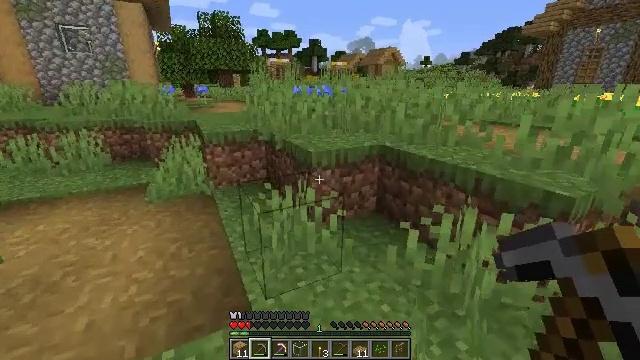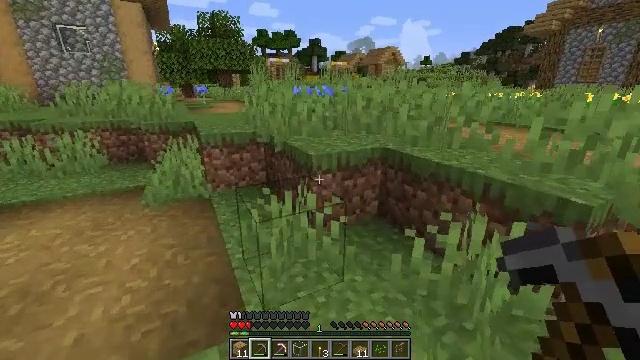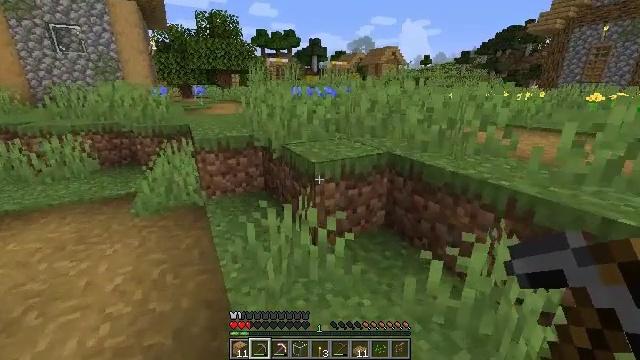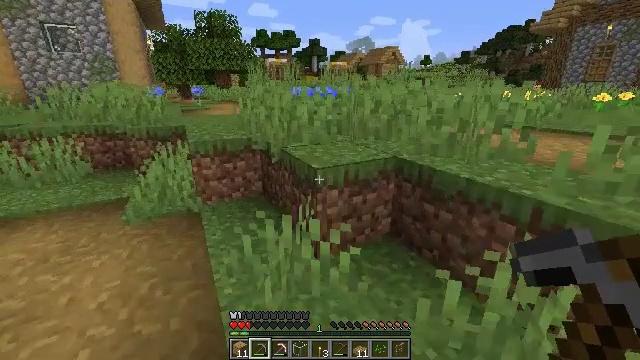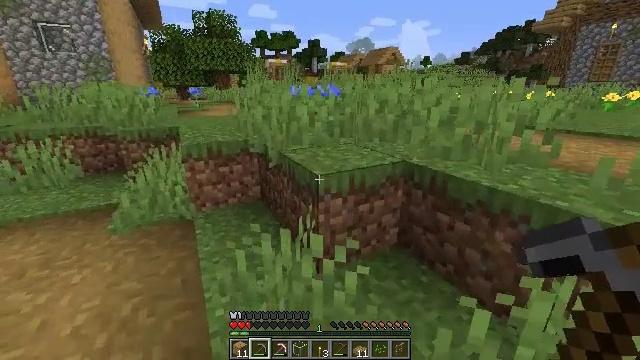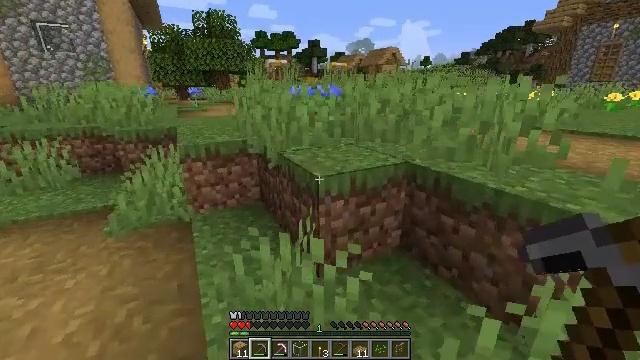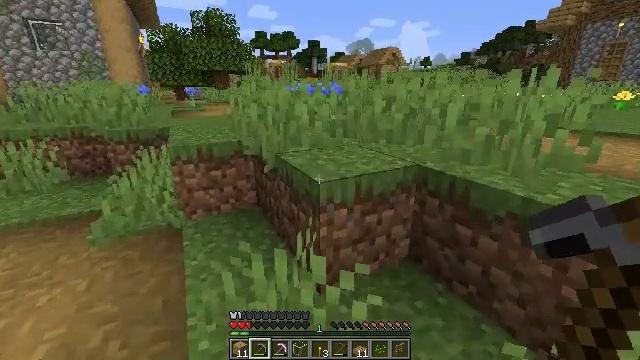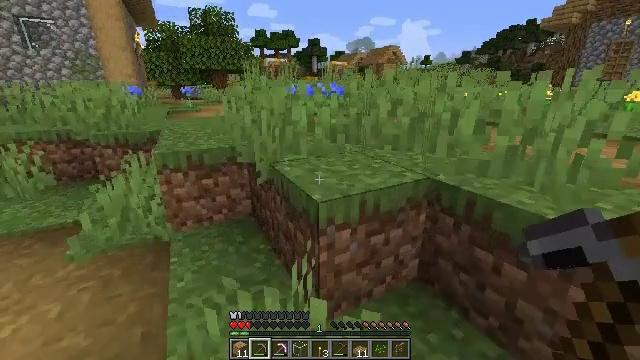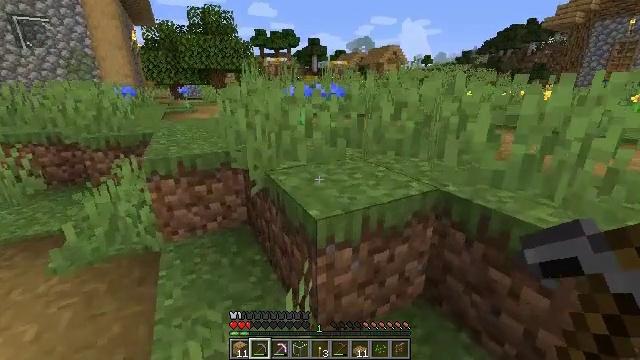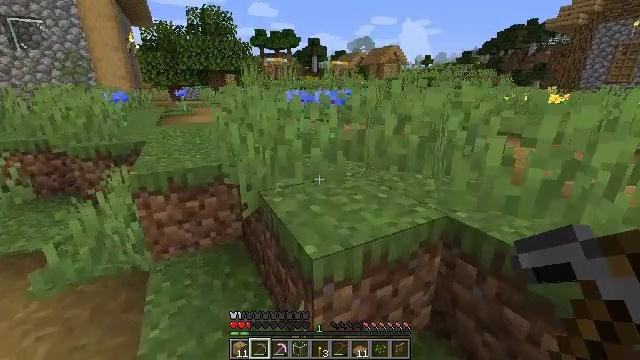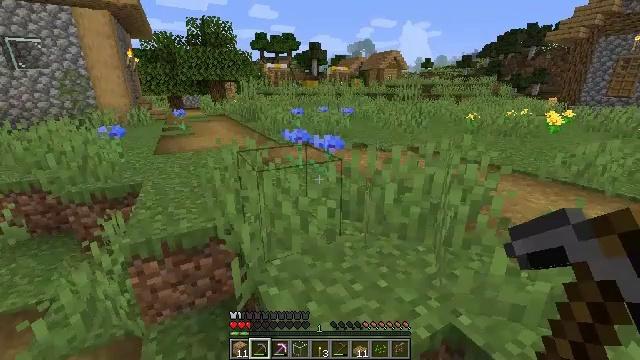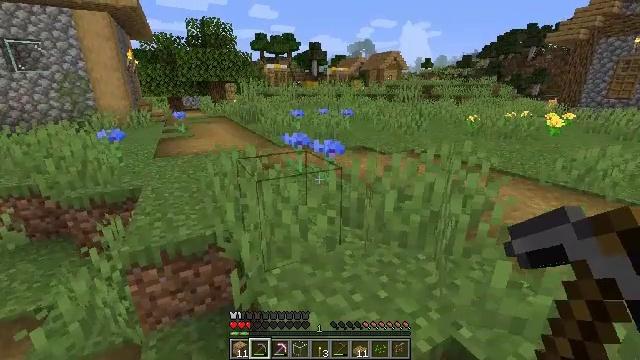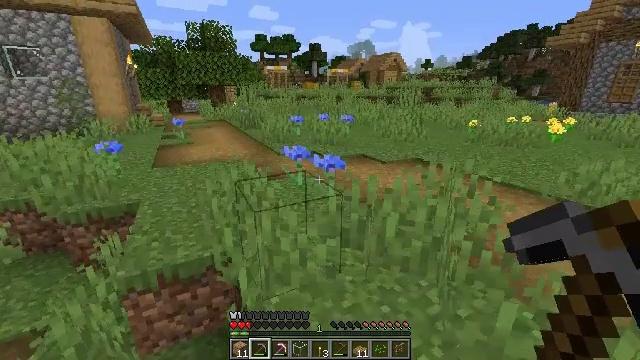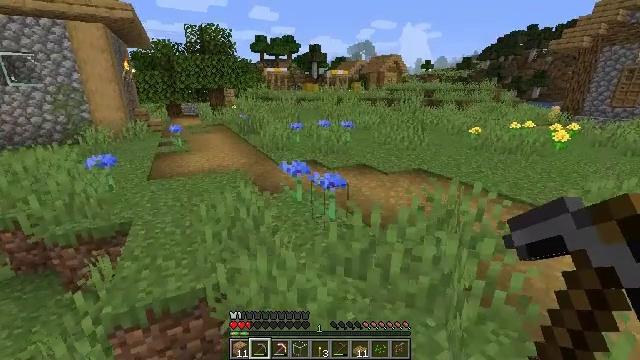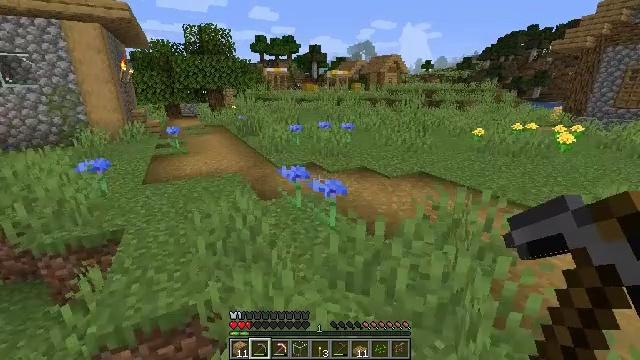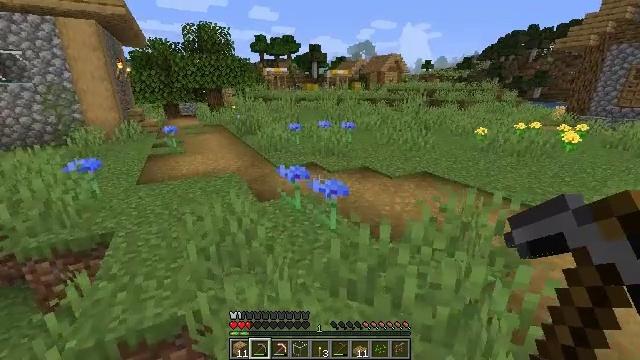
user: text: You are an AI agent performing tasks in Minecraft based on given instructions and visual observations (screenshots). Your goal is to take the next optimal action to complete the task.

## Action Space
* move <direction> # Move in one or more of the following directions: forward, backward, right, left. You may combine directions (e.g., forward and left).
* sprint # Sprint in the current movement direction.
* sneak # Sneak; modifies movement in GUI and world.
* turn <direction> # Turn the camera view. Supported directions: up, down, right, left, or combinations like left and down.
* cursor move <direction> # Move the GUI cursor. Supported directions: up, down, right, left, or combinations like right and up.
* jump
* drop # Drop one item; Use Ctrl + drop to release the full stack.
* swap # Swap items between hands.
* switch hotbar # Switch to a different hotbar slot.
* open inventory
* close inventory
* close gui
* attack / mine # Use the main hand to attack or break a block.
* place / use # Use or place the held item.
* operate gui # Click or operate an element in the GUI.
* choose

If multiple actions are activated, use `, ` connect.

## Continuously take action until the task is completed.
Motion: motion action
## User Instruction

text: Gather some oak planks.
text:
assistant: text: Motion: move forward
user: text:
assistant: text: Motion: move forward
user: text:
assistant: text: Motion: move forward
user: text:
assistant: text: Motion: move forward
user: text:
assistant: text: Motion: move forward
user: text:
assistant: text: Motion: move forward
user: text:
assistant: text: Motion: move forward
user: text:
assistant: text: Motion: move forward
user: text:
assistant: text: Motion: move forward, jump
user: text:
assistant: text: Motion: move forward, jump
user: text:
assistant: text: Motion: move forward, jump
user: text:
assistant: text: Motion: move forward, jump
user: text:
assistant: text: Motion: move forward, jump
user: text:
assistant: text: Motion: move forward
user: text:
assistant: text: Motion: move forward
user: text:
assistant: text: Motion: move forward
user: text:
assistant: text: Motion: move forward
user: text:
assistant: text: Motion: move forward
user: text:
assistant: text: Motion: move forward
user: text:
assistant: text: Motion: move forward
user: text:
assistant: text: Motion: move forward
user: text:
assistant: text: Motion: move forward
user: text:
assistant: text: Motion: move forward
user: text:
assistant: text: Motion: move forward
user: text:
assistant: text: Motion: move forward, turn right
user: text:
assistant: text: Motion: move forward, turn right and down
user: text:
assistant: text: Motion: move forward, turn right
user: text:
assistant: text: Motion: move forward, turn right
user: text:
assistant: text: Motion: move forward, turn right and up
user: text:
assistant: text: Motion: move forward, turn right